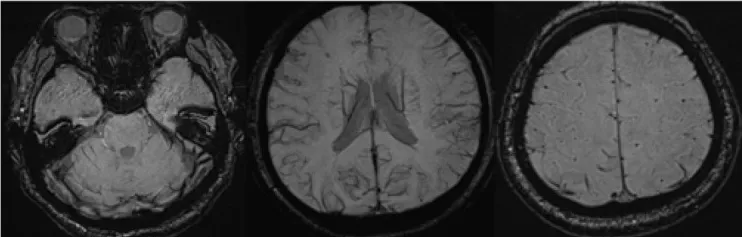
CCM lesions diagnosed through CT, GE-and SWI-MRI. (F) SWI-MR imaging of the proband's younger sister, II-3. II-3 did not show any CCM lesions upon SWI-MRI of the brain.
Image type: radiology (mri)